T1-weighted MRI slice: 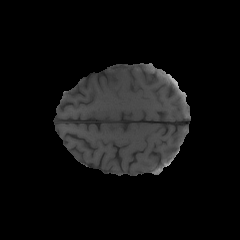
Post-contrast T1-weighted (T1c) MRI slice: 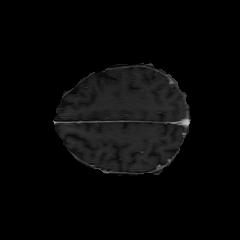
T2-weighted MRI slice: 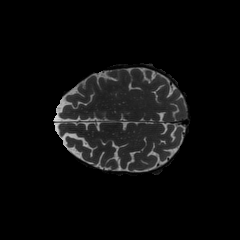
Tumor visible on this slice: no